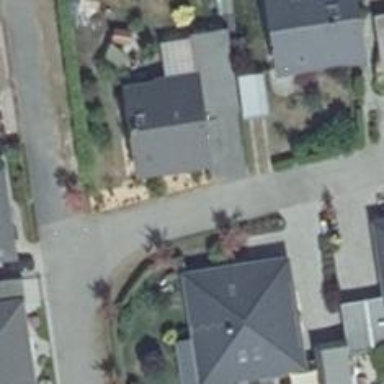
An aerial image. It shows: Living street.